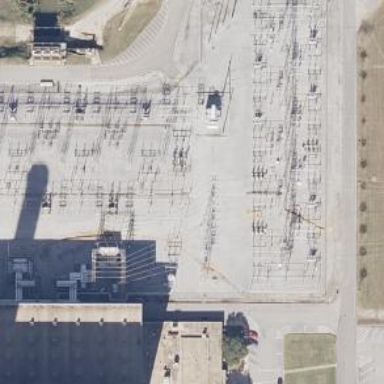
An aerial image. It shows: Switch for power supply.